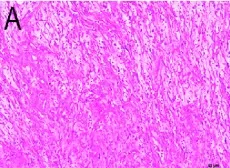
Histopathological findings (HE staining:. X40.
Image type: pathology (h&e)